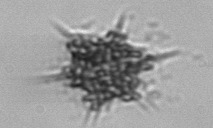
Label: Dictyocha